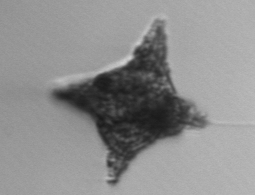
Label: Dictyocha